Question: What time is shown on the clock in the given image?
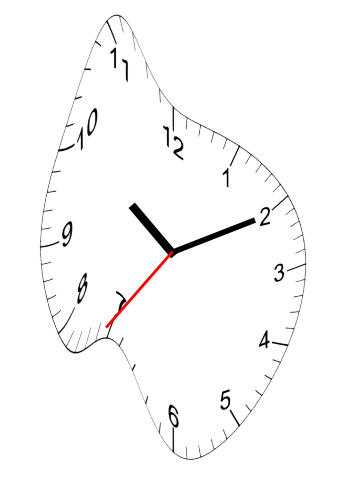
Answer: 10:10:36